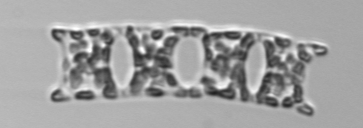
Label: Eucampia